Chest X-ray. View position: PA
Patient age: 41
Patient sex: M
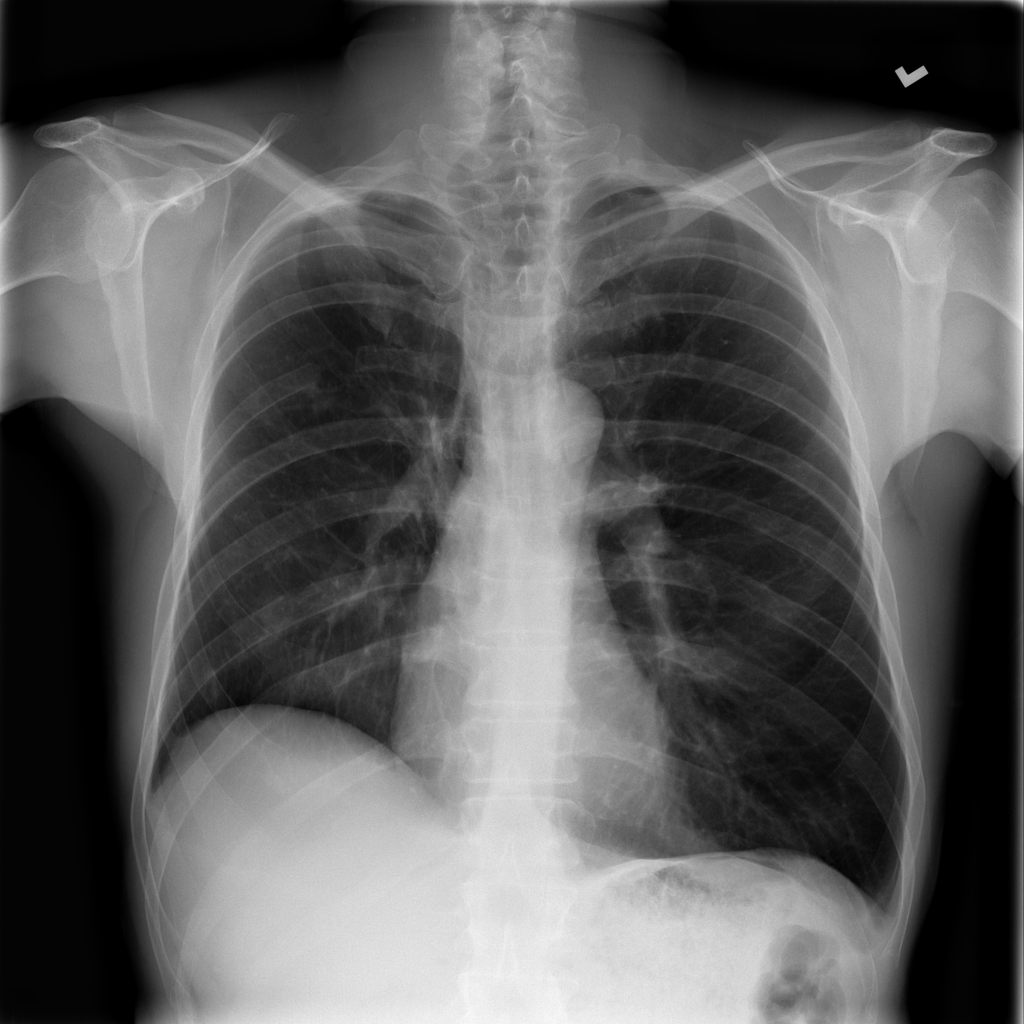
Finding: Pneumothorax